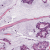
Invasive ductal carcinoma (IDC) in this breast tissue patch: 1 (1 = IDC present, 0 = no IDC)